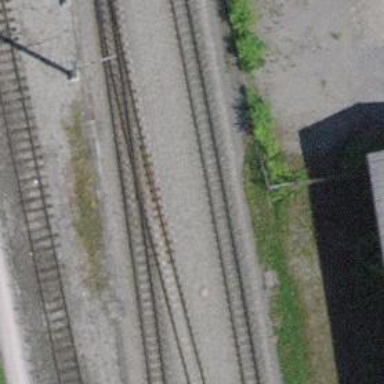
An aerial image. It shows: Narrow-gauge railway siding with electrified contact line. The siding has one track.